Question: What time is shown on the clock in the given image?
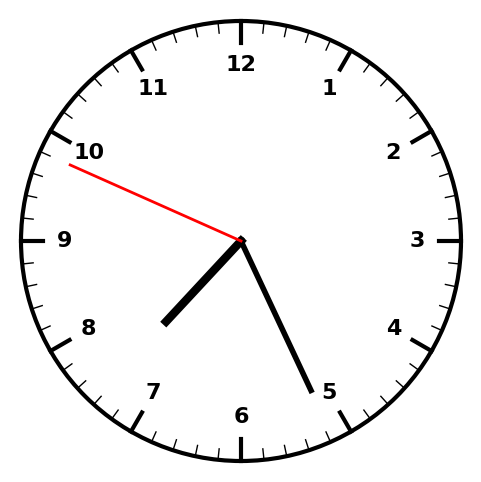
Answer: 07:25:49